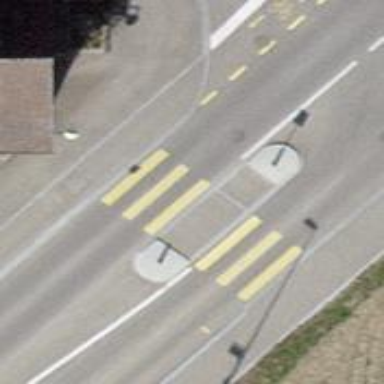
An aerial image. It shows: Marked crossing on footway.